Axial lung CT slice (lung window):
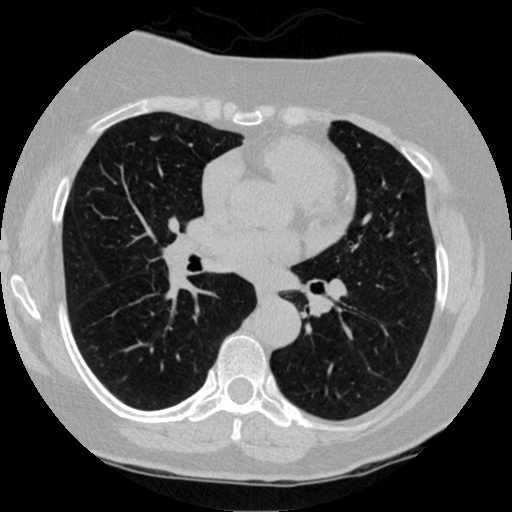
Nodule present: yes
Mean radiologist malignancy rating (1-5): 2.5